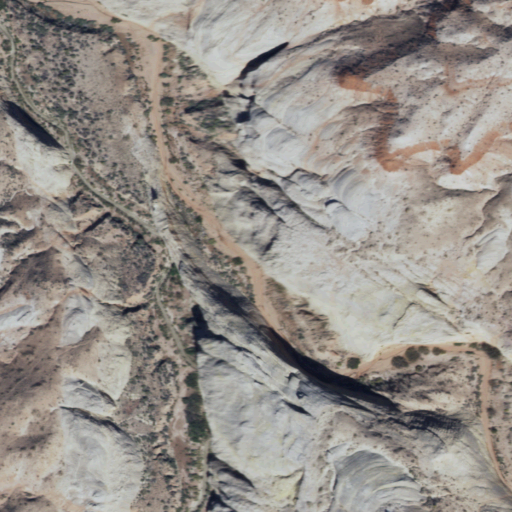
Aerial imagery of valley in Arizona named Bat Canyon containing shrub, barren land, and grassland